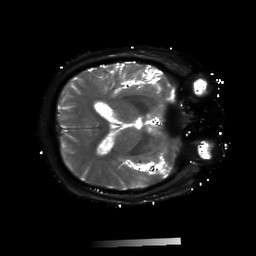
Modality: T2starmap
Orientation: axial
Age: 45
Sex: male
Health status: ill